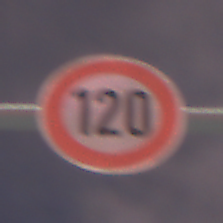
Verkehrszeichen: Geschwindigkeit120
Umgebung: Outdoor, Suburban
Tageszeit: Night
Wetter: PartlyCloudy
Licht: Artificial
Jahreszeit: NotSpecified
Kontrast: HighContrast